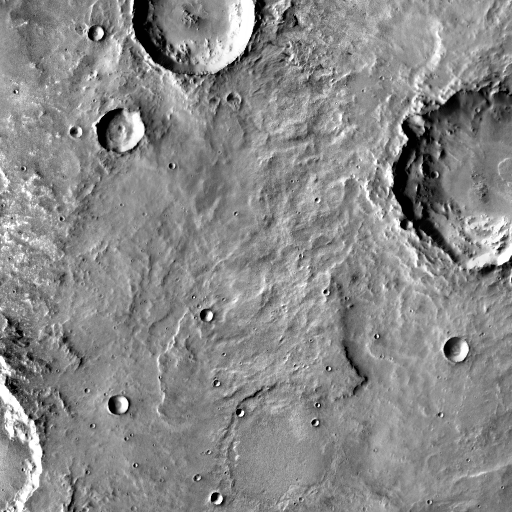
Crater classes present: Background, Other, Layered, Buried, Secondary